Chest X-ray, PA view. Patient: 45 years old, sex M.
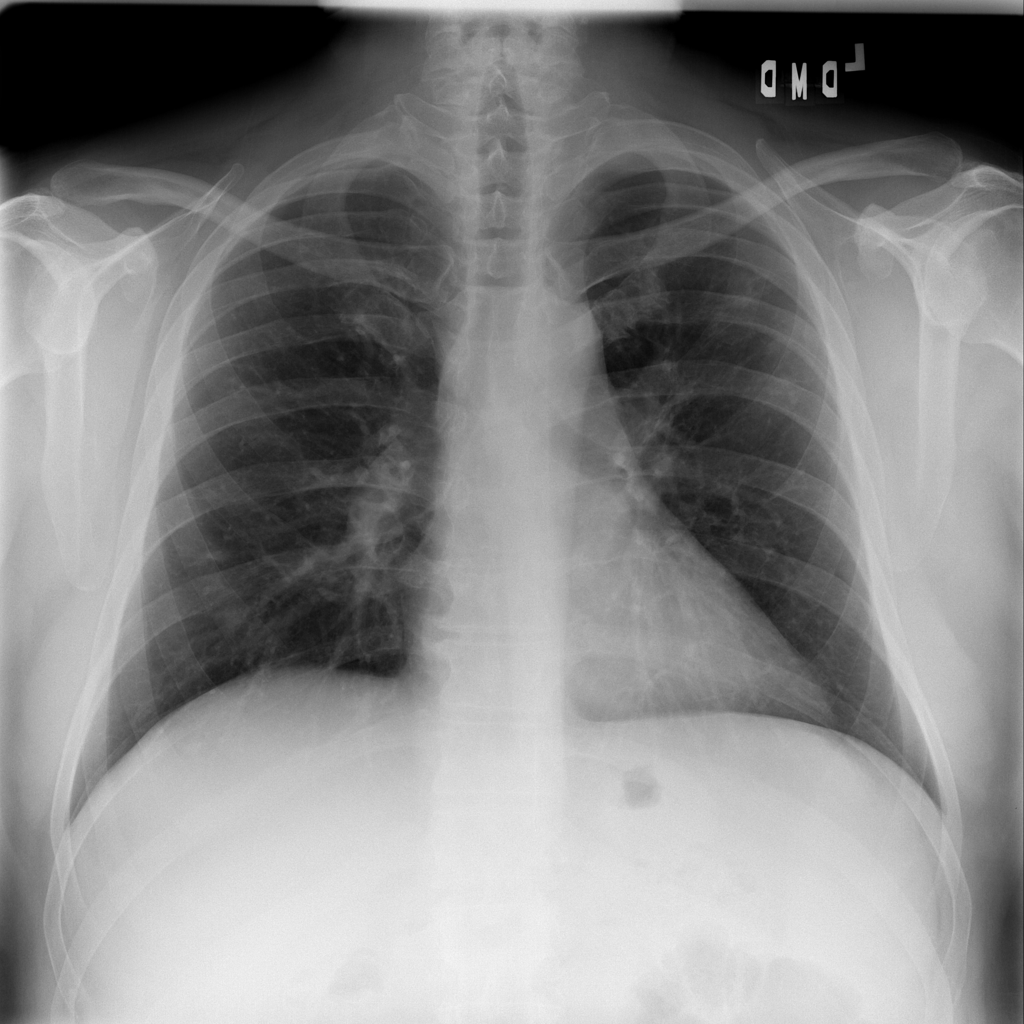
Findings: Effusion